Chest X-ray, PA view. Patient: 50 years old, sex F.
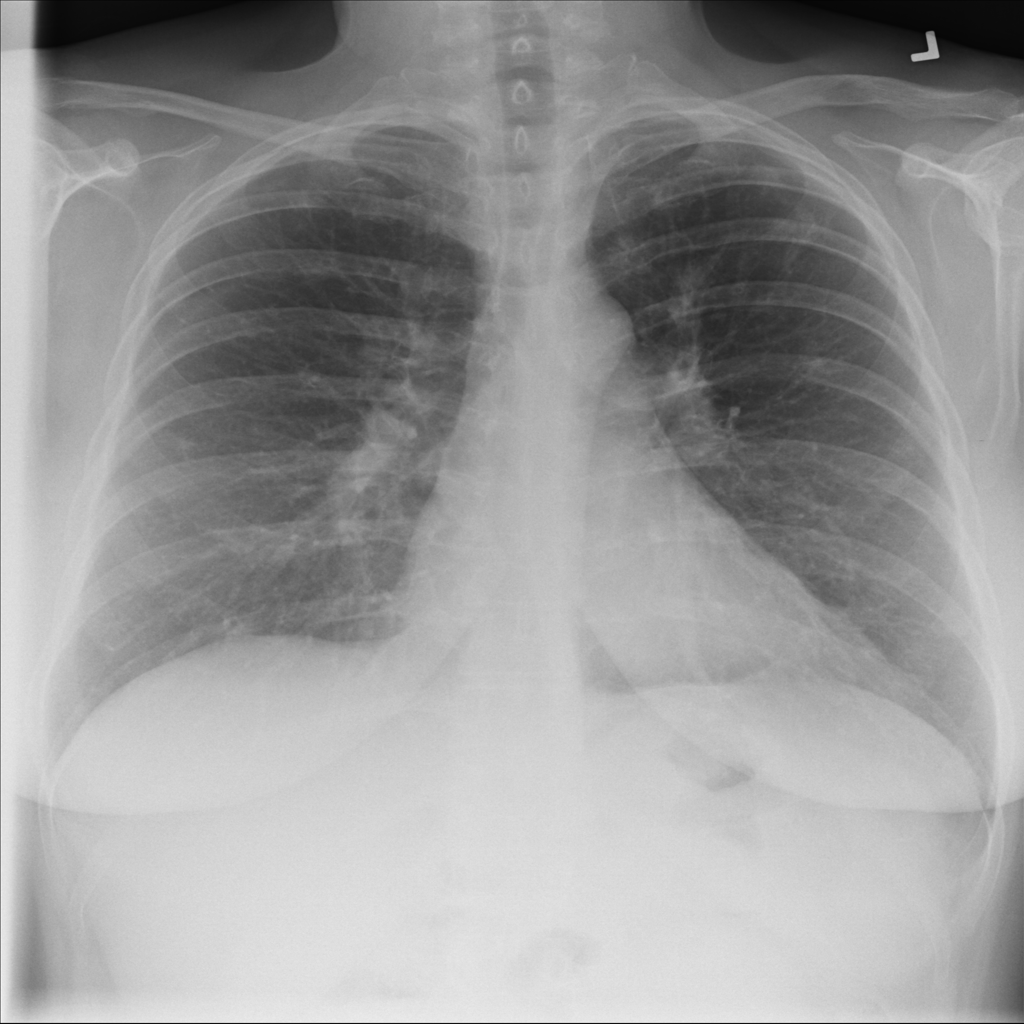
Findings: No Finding